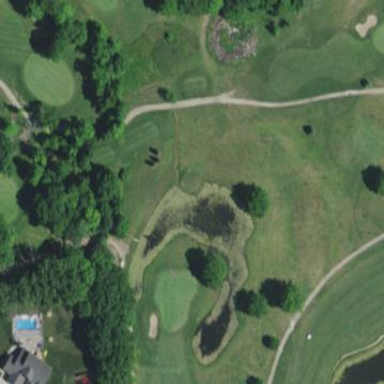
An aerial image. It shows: Water hazard on golf course.